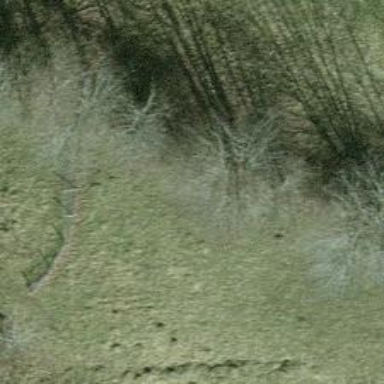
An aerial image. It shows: Single tag "natural: tree."